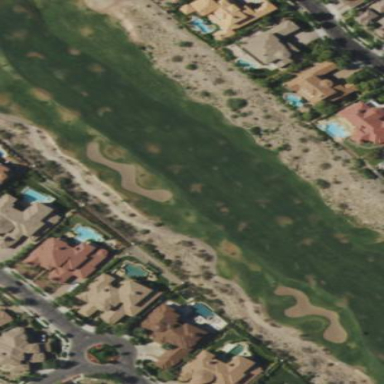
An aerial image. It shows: Rough area on grassy golf course.